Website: walmart
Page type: payment
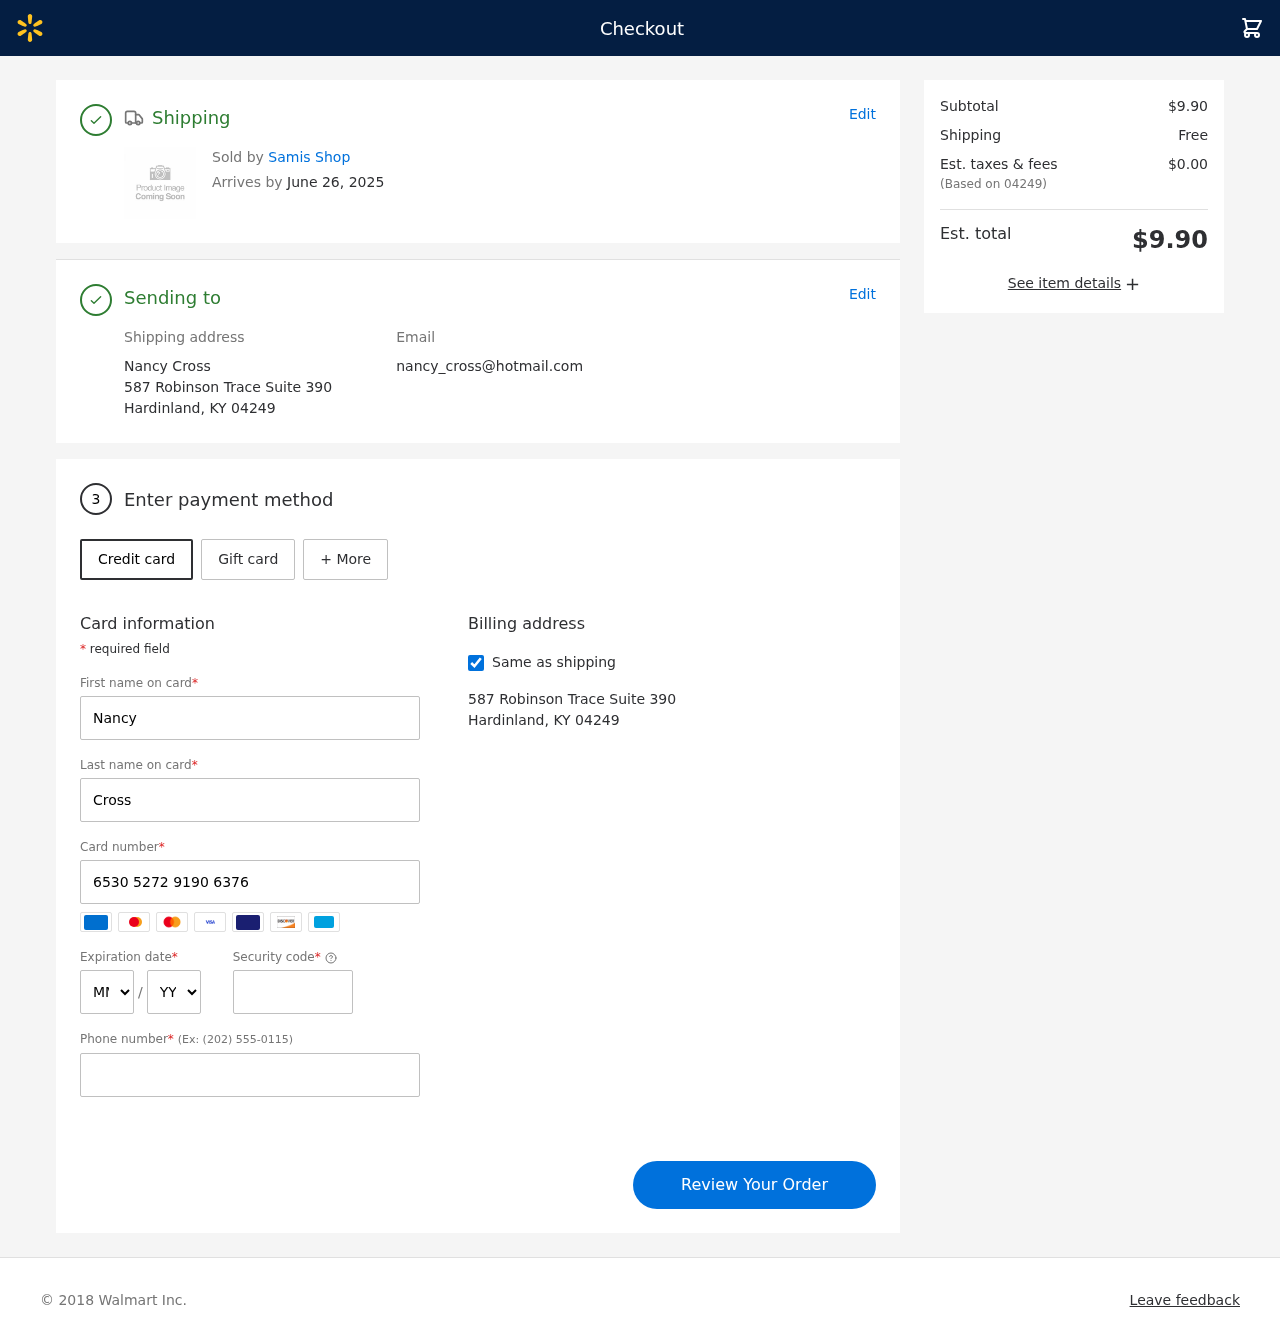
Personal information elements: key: PII_CARD_CVV
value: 900
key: PII_CARD_EXPIRY_MONTH
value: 12
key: PII_CARD_EXPIRY_YEAR
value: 29
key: PII_CARD_NUMBER
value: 6530 5272 9190 6376
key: PII_CITY_STATE_ZIP
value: Hardinland, KY 04249
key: PII_EMAIL
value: nancy_cross@hotmail.com
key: PII_FIRSTNAME
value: Nancy
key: PII_FULLNAME
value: Nancy Cross
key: PII_LASTNAME
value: Cross
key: PII_PHONE
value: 6425970256
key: PII_POSTCODE
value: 04249
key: PII_STREET
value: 587 Robinson Trace Suite 390
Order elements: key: ORDER_DELIVERY_DATE
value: June 26, 2025
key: ORDER_SUBTOTAL
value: $9.90
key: ORDER_SHIPPING_COST
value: Free
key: ORDER_TAX
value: $0.00
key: ORDER_TOTAL
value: $9.90